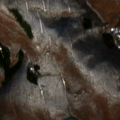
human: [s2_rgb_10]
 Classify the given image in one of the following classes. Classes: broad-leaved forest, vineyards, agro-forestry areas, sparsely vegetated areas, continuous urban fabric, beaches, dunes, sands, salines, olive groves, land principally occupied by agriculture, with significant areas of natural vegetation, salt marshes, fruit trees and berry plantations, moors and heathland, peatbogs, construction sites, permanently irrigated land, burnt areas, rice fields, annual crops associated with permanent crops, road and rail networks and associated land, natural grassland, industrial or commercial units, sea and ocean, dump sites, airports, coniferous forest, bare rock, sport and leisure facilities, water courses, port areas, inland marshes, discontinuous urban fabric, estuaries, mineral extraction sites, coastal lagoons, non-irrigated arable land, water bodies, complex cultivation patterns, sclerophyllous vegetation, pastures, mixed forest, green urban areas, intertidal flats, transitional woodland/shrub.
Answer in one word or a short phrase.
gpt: broad-leaved forest